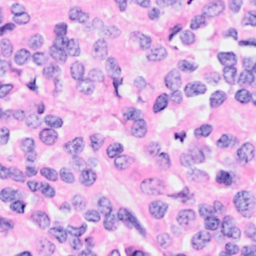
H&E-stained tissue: Breast